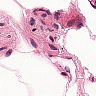
Metastatic tissue present: no